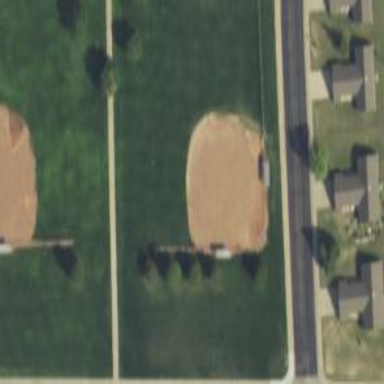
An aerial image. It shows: Dirt baseball pitch for leisure and sports activities.